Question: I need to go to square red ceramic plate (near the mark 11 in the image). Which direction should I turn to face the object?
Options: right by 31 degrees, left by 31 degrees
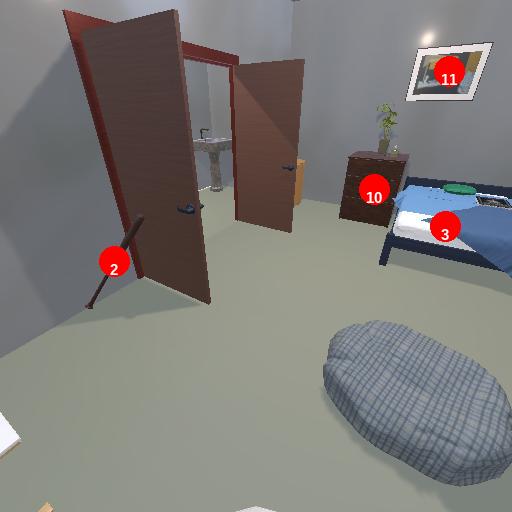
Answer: right by 31 degrees